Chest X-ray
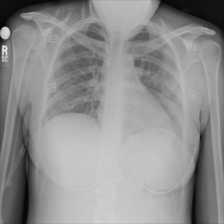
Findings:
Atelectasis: negative
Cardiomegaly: negative
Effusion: negative
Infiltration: negative
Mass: negative
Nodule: negative
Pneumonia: negative
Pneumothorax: negative
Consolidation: positive
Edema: negative
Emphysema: negative
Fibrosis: negative
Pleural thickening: negative
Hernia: negative